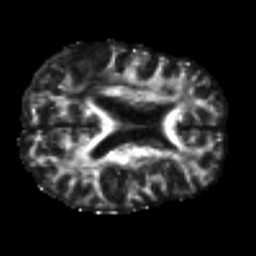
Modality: FA
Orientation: axial
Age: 49
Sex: male
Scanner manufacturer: siemens
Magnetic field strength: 3 T
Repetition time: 7.3 s
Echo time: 0.087 s